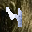
Label: 4